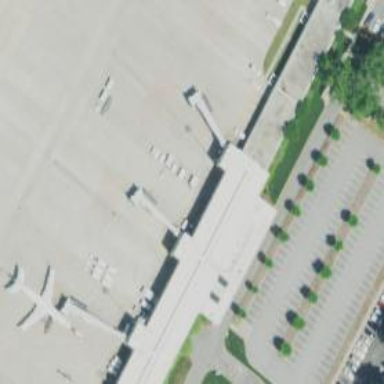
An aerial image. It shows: Airport gate.